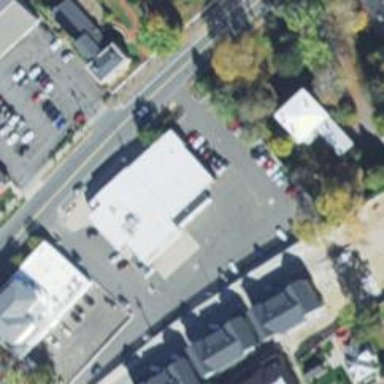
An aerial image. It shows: Post office.